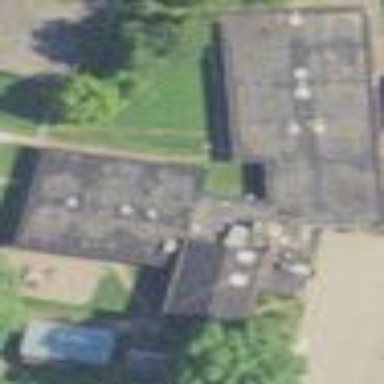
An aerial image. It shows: School building.